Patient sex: F
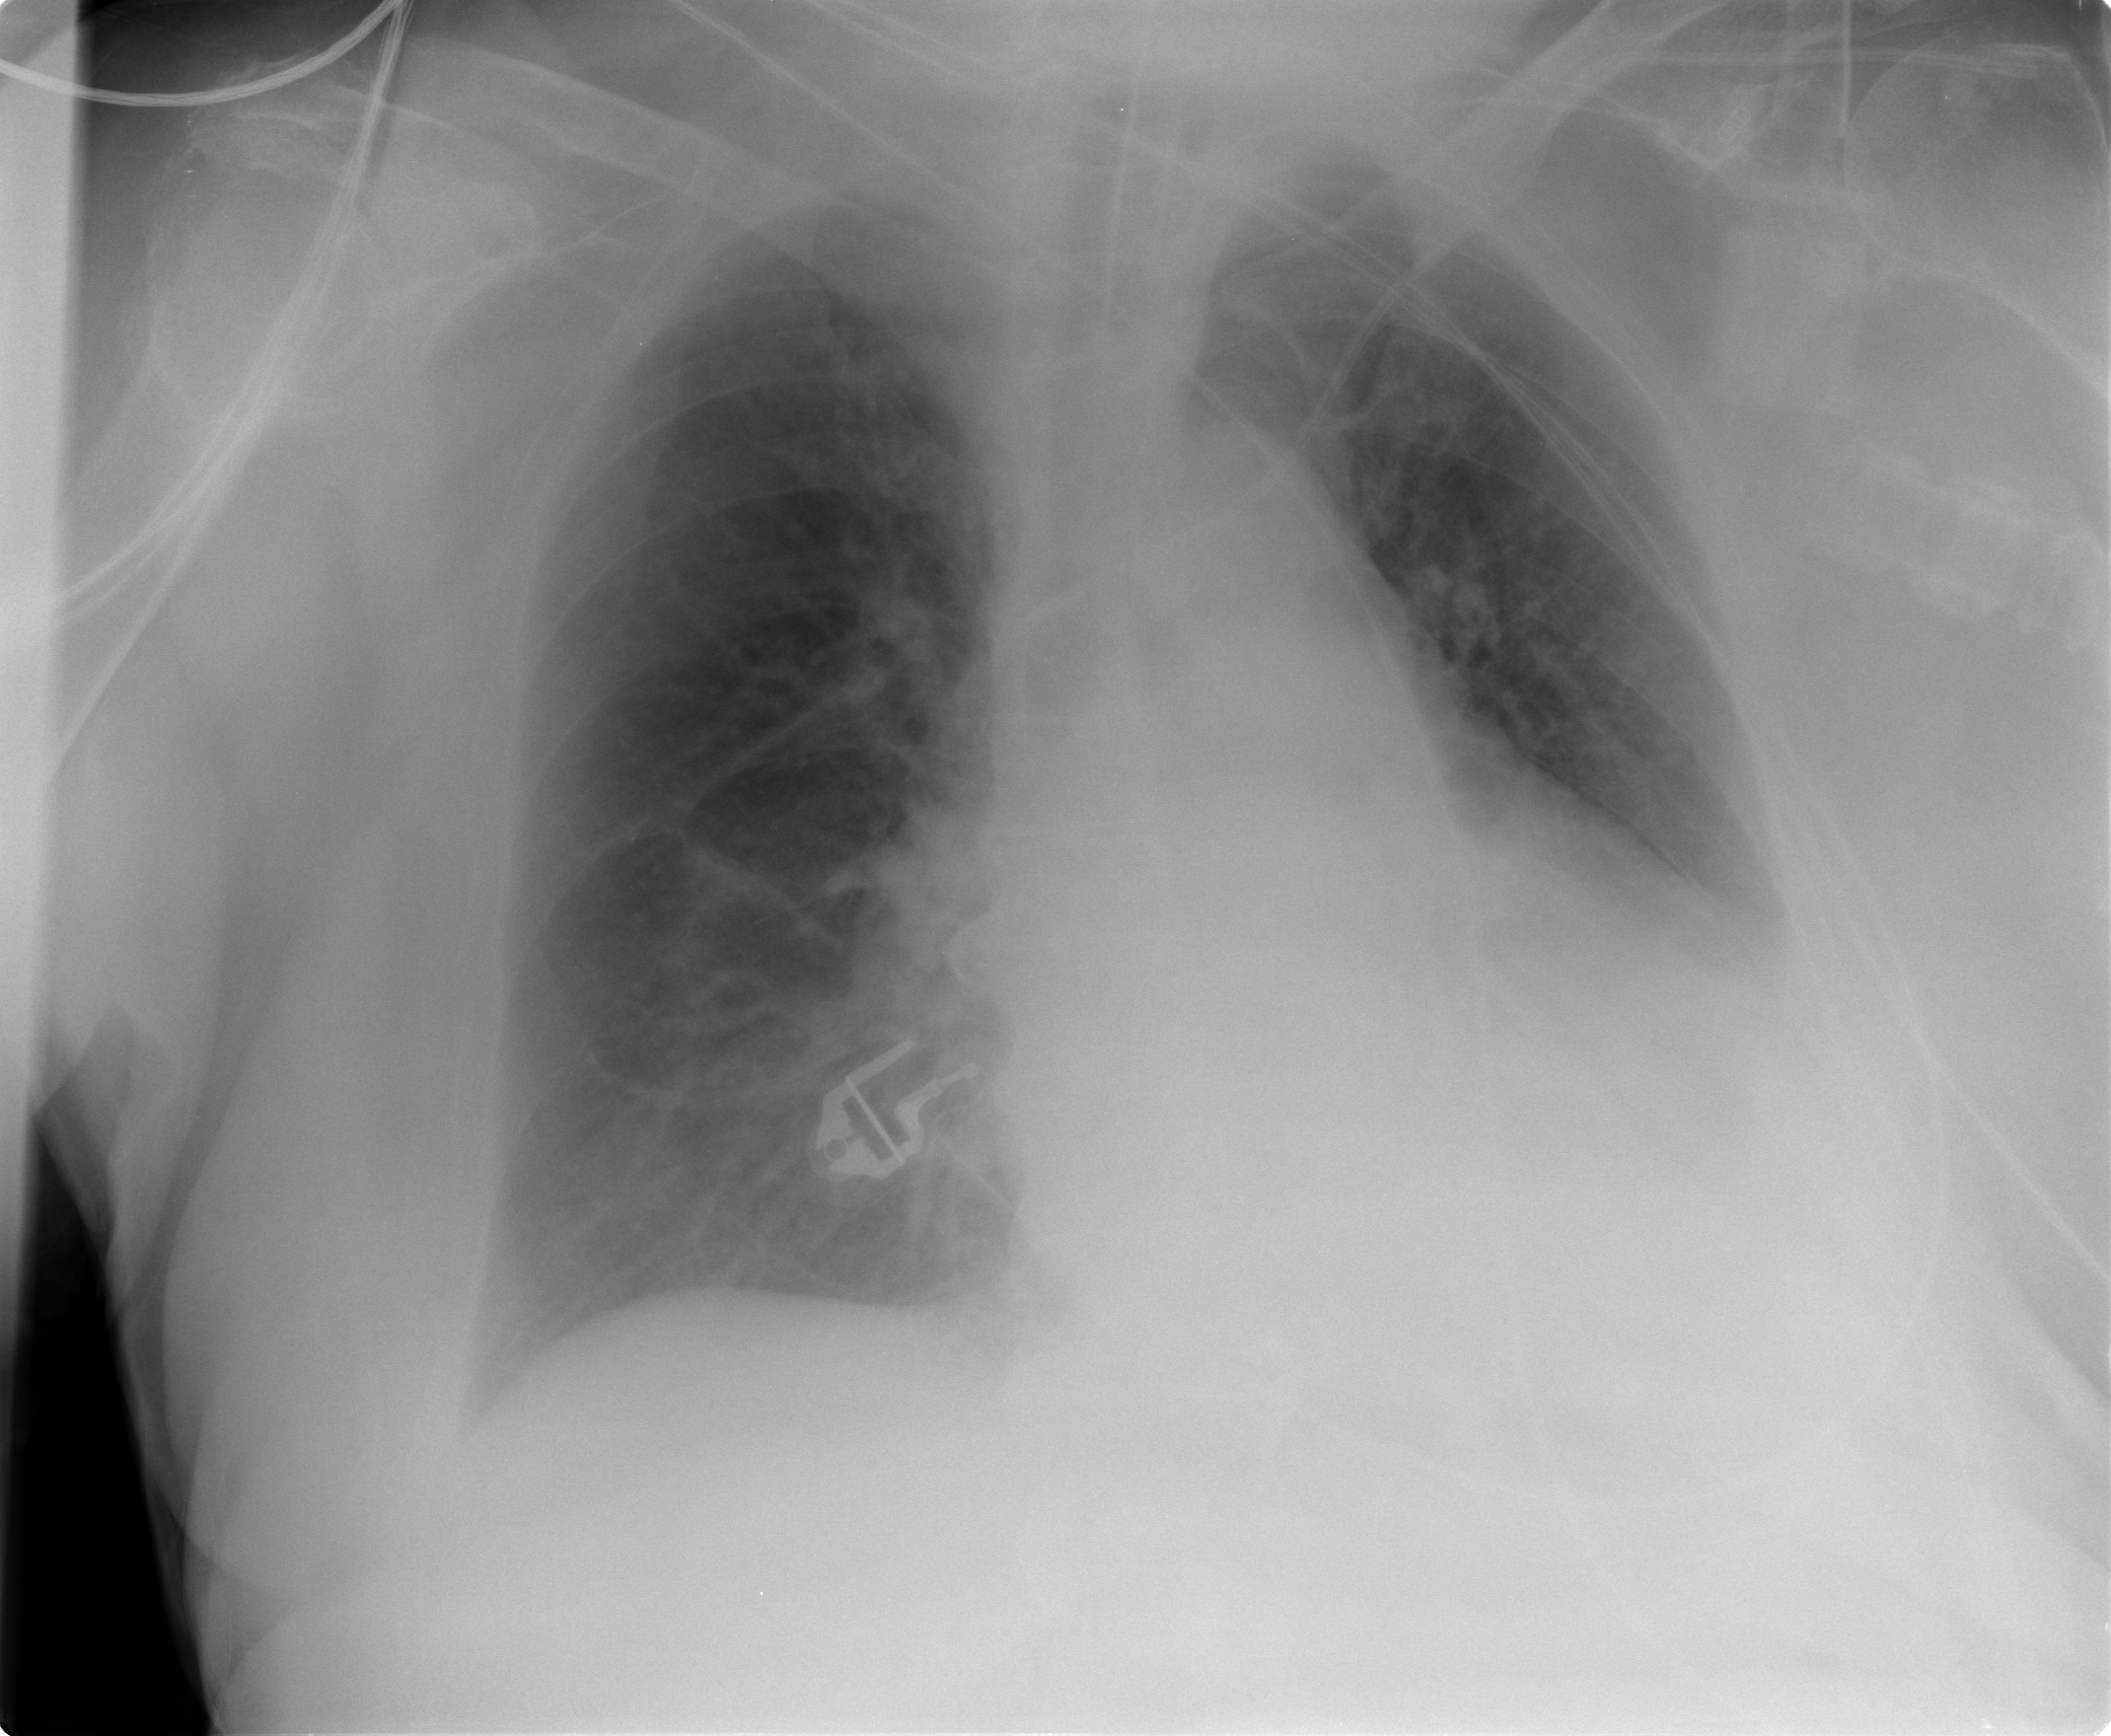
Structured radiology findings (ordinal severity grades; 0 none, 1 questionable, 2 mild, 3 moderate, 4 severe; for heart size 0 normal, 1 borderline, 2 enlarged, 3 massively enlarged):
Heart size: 2
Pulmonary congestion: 0
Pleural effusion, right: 0
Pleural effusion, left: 2
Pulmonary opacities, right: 0
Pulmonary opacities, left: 0
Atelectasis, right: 0
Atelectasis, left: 2